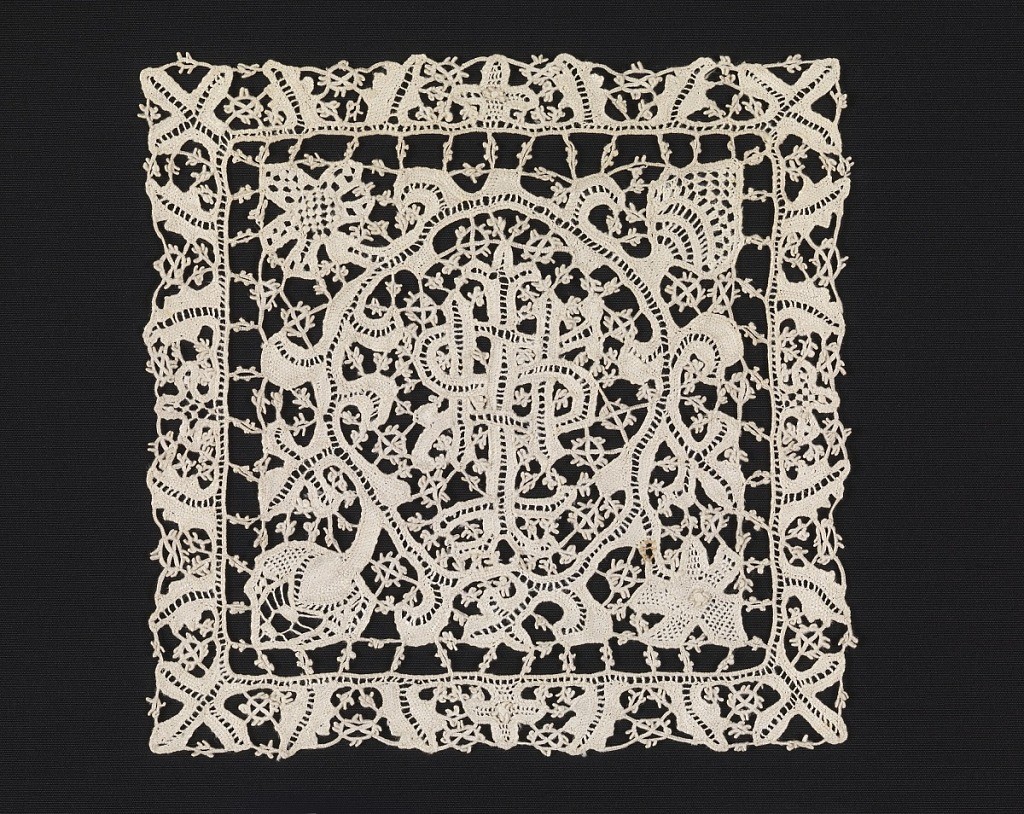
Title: Chalice cover
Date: late 16th–early 17th century
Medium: linen Technique: needle lace
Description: In the center is a medallion containing the initials "IHS" surrounded by highly stylized floral forms with an outer border.